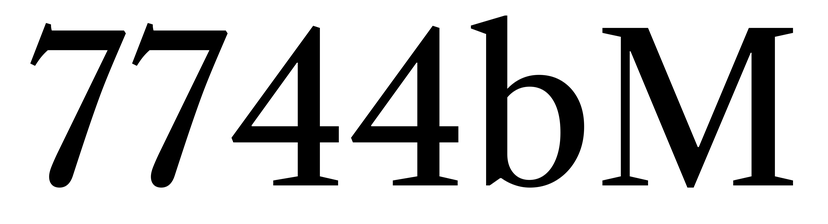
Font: LibreCaslonText_Regular